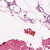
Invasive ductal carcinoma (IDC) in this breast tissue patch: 0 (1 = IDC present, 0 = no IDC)